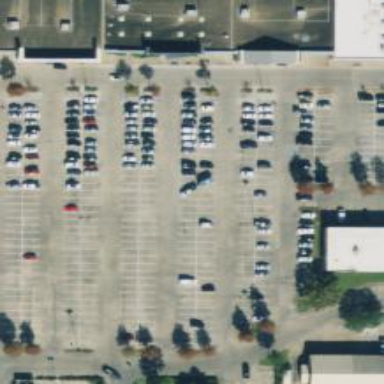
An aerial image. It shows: Parking space.